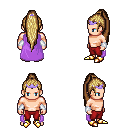
a pixel art fantasy rpg character, male body template, human, light skin, lavender cape, red pants, blonde extra-long topknot hairstyle, purple tiara, white cloth bracers, gold boots, four views (front, back, left, right), 2x2 character sprite sheet, small pixel art, hard edges, no anti-aliasing